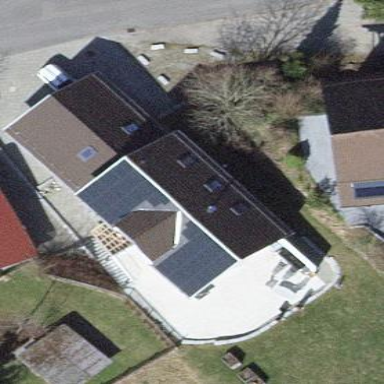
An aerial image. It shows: Garage.